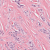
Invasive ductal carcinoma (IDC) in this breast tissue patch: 1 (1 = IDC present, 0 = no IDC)